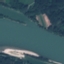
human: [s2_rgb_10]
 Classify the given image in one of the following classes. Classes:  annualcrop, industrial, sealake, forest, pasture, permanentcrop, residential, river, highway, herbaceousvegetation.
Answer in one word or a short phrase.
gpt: River